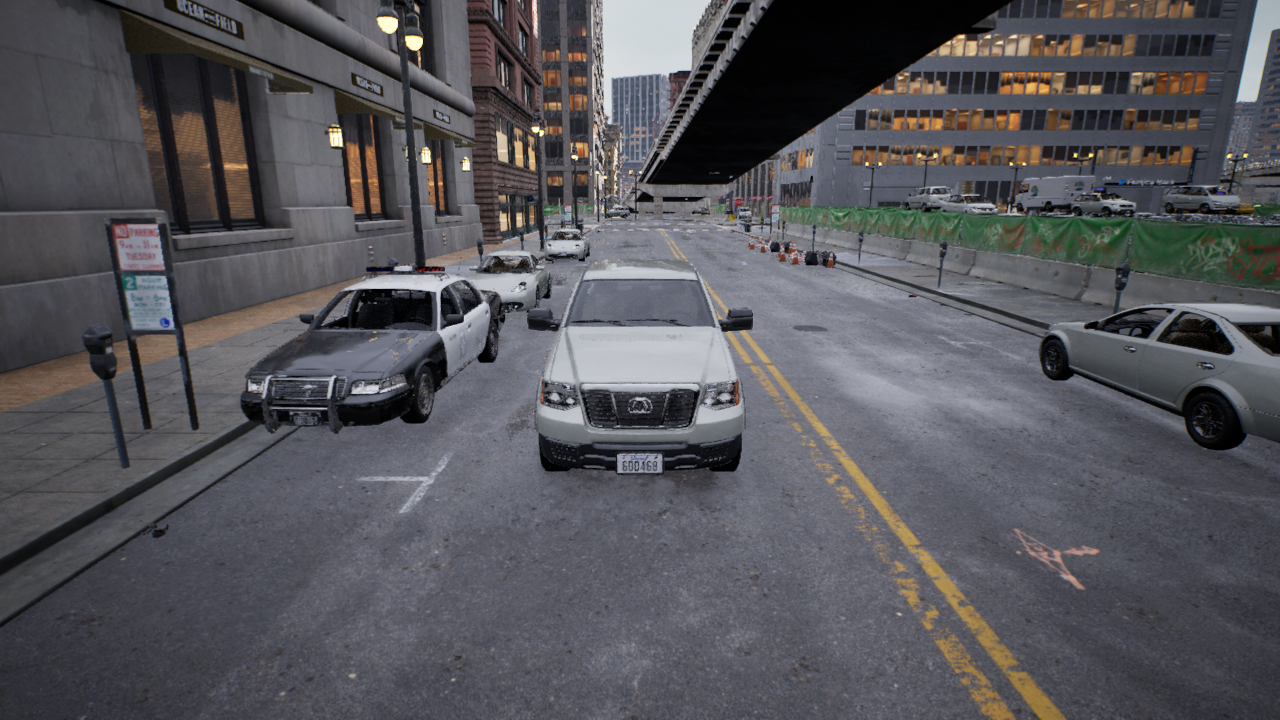
Venue: downtown
Lighting: clear day
Vehicle rig: pickup